Question: How to select the every first character from mysql database with different gallery name, i have that database - how to select the first image with galery name(column "gallery") img and the first image with gallery name img2?
<URL>

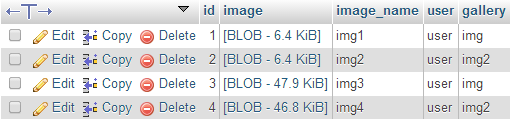
Answer: You can use-
'''
LIMIT 0,1
'''
with your query, so that only 1 item (first item) is fetched.
For eg:
'''
SELECT * FROM {table} WHERE gallery="img2" LIMIT 1
'''